You are looking at the envelope spectrum of a bearing's vibration signal. The marked vertical lines are the theoretical fault frequencies for the outer race, inner race, rolling elements, and cage. Determine the bearing's health state. Answer with exactly one of: normal, inner_race, outer_race, ball.
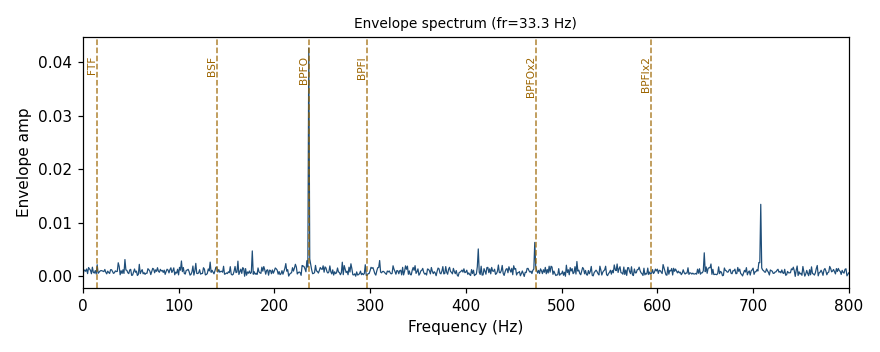
Answer: outer_race